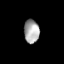
Tissue: skin
Cell type: Others
Senescence score: 0.7086
Nuclear area (px): 353
Mean DAPI intensity: 167.416